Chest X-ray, AP view. Patient: 57 years old, sex M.
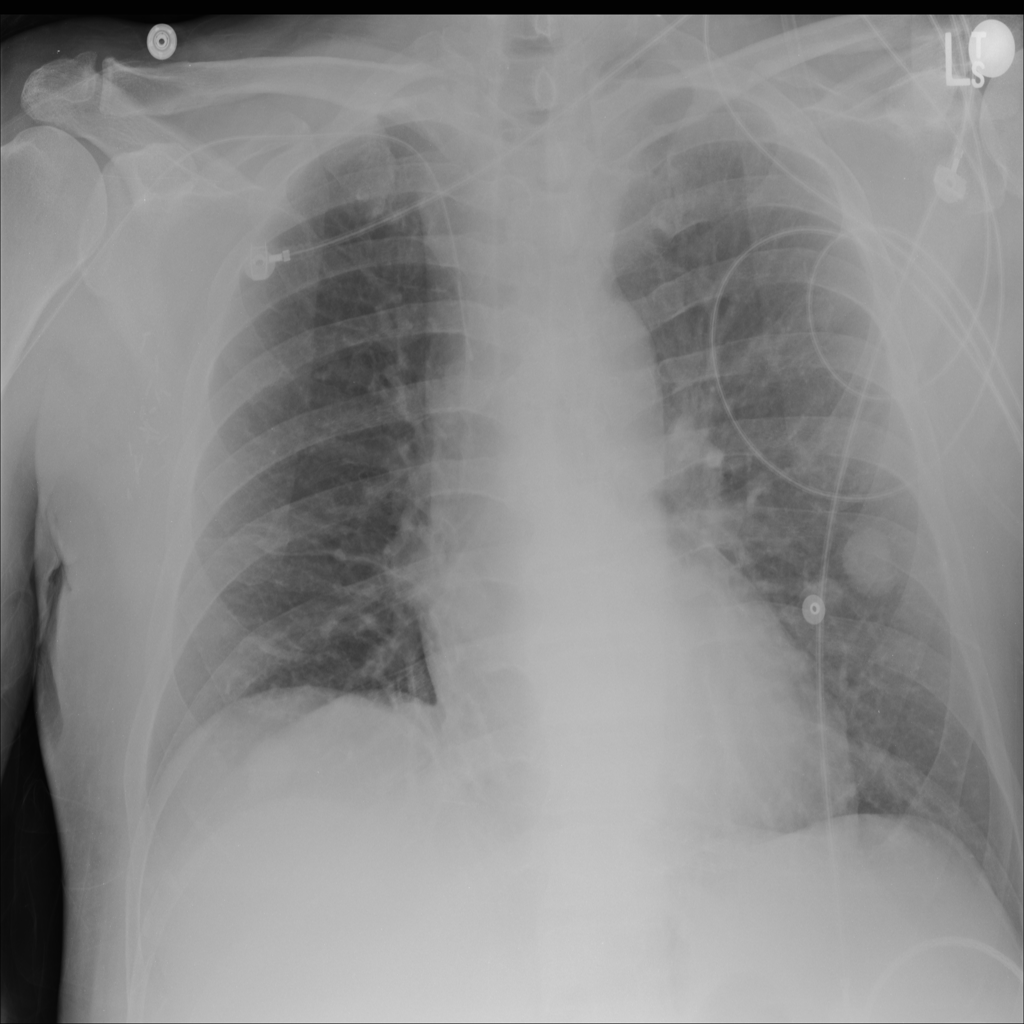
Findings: Nodule